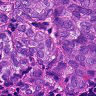
Metastatic tissue present: yes